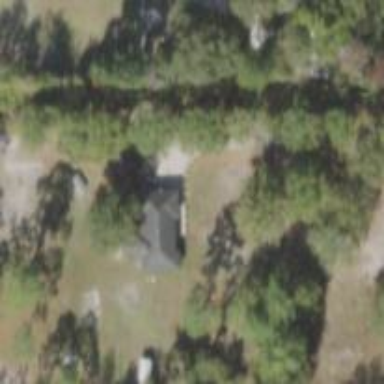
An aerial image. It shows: Driveway.